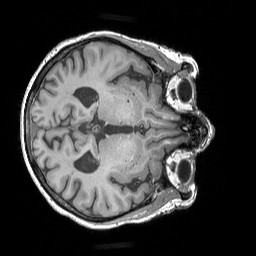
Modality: T1w
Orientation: axial
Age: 75
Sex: female
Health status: healthy
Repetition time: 1.9 s
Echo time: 0.00252 s